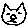
Label: cat